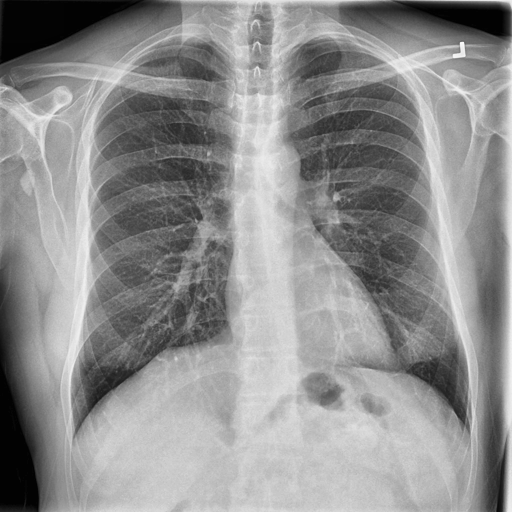
Finding: NORMAL